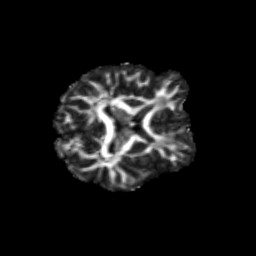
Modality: FA
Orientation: axial
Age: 21
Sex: male
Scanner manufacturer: siemens
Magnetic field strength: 3 T
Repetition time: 3.5 s
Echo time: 0.125 s